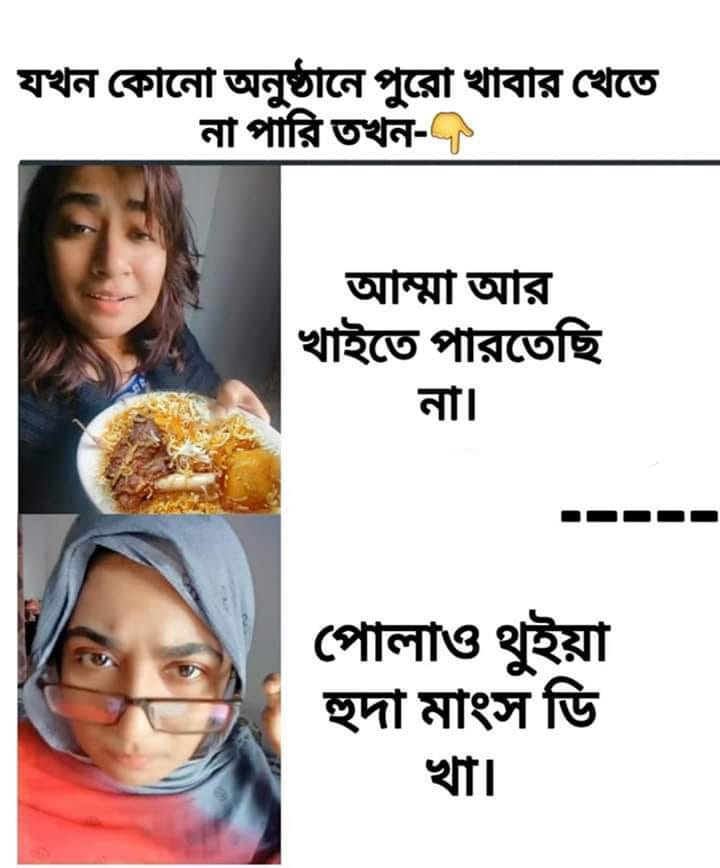
Caption: যখন কোনো অনুষ্ঠানে পুরো খাবার খেতে না পারি তখন -    আম্মা আর খাইতে পারতেছি না ।      পোলাও থুইয়া হুদা মাংস ডি খা ।
Label: non-hate